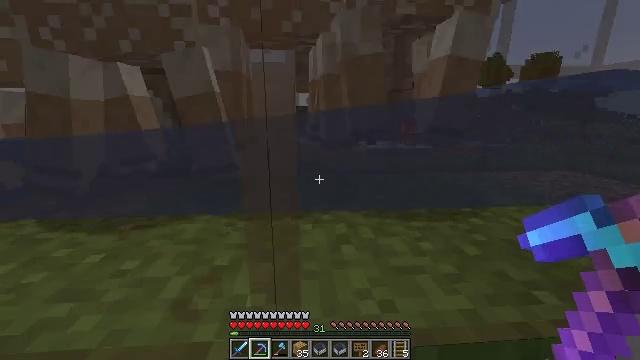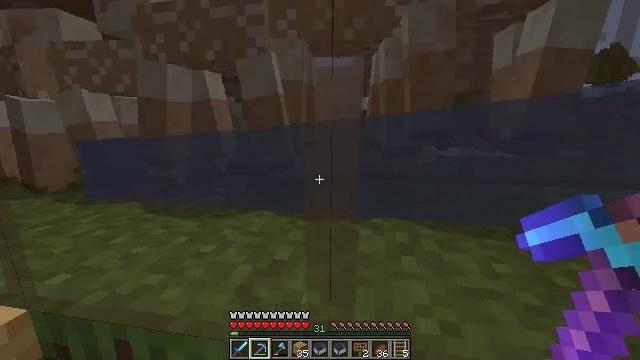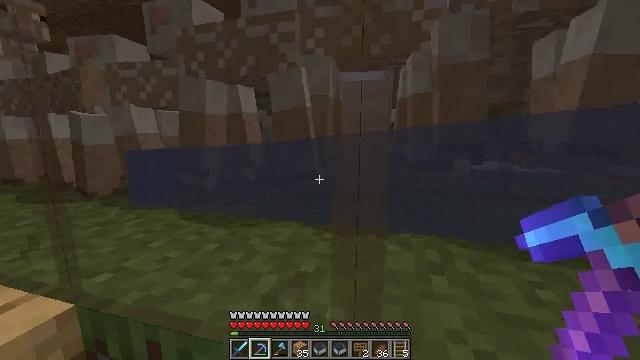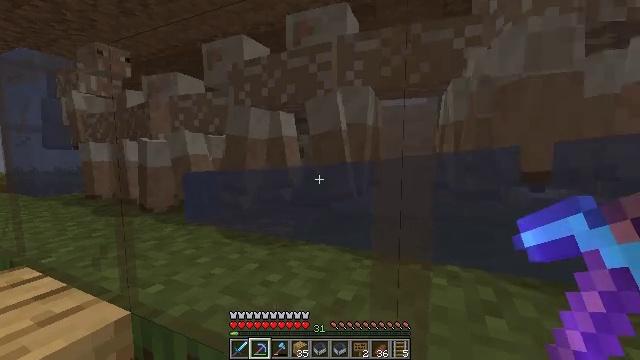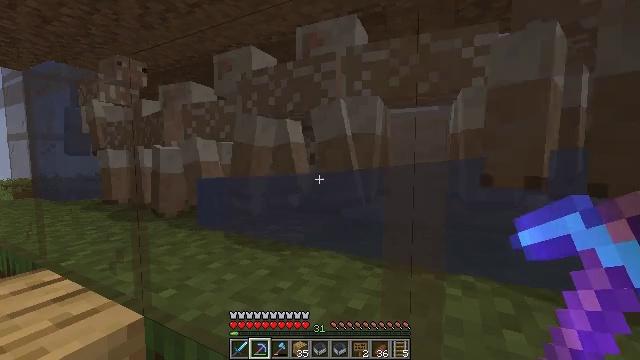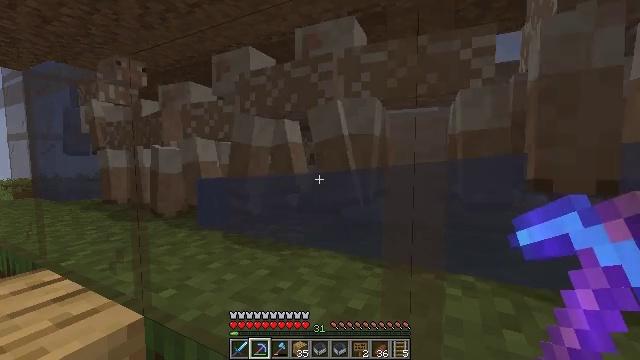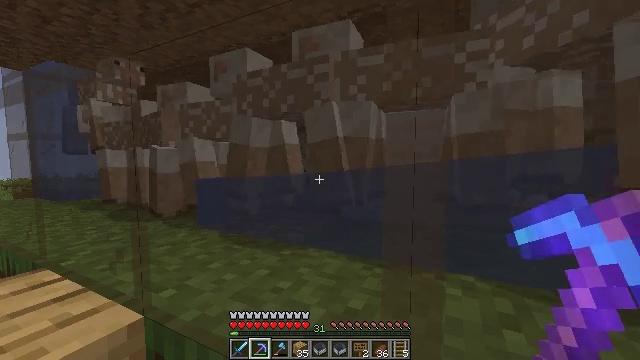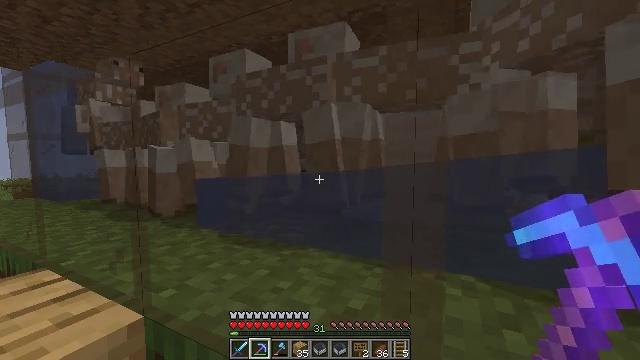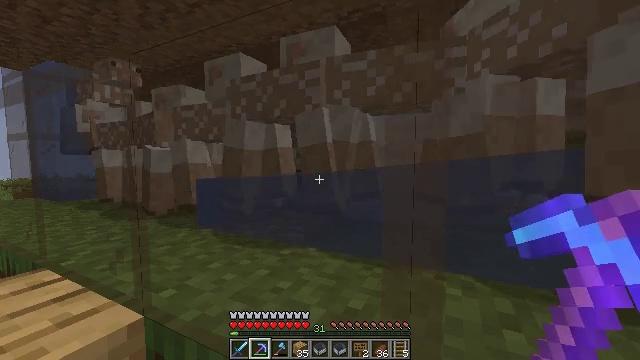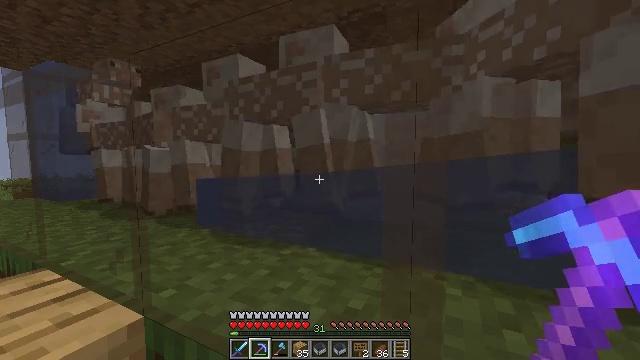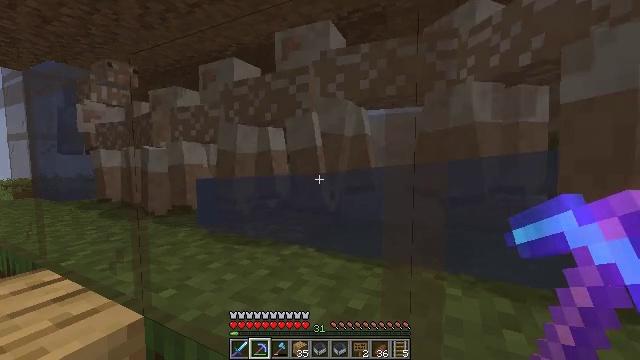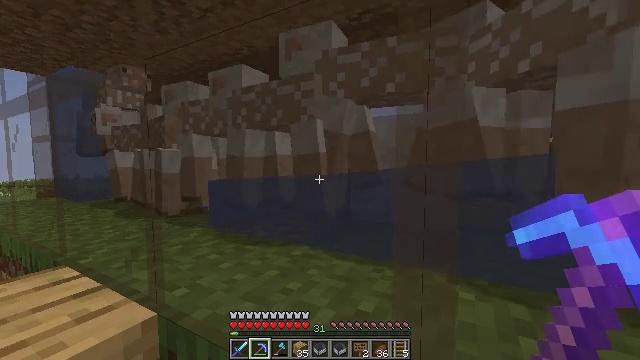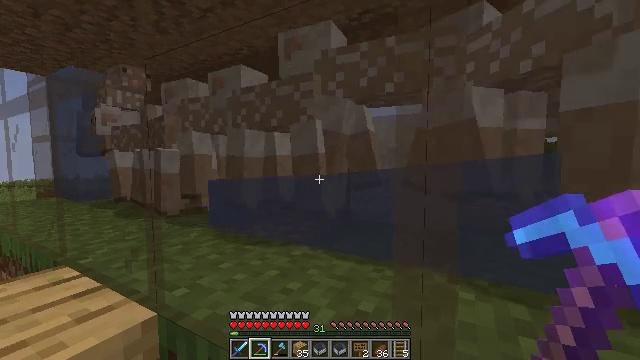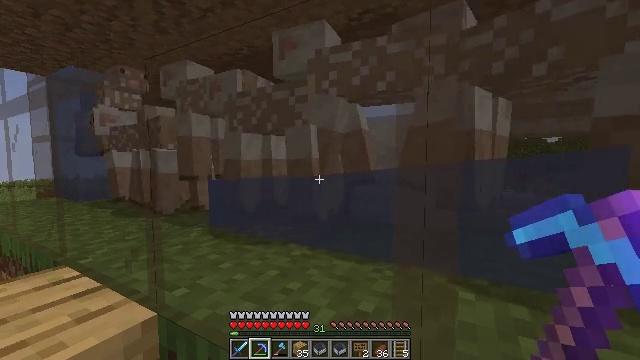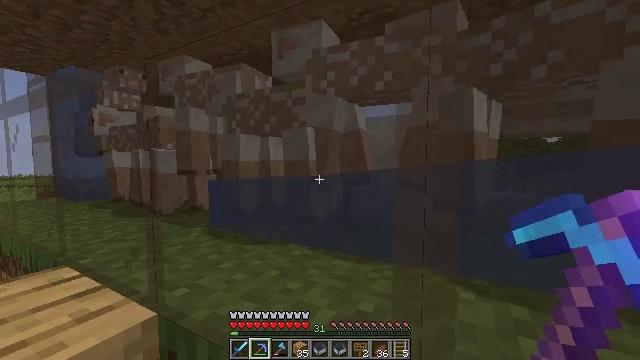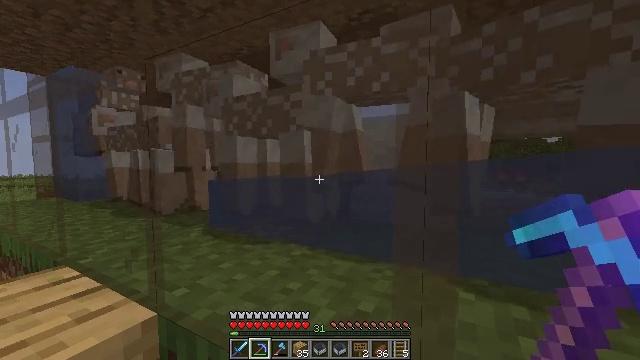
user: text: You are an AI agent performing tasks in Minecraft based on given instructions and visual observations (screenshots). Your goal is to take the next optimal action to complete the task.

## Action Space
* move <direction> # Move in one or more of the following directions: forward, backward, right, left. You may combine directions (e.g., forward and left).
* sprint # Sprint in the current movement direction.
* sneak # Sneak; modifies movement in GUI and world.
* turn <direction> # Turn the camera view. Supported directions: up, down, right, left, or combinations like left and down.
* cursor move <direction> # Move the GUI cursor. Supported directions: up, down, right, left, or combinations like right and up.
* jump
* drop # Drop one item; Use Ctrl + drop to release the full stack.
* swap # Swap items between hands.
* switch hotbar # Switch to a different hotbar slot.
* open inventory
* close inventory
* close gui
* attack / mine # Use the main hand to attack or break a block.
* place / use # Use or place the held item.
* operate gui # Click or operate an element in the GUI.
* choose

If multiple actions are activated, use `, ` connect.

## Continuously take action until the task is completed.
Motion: motion action
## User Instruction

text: Break the brown stained glass block.
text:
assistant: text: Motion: turn left
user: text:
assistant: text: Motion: turn left and up
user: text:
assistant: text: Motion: turn left and up
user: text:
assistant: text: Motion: turn left and up
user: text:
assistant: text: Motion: no_op
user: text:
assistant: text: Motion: no_op
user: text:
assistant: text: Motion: no_op
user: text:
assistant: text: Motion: no_op
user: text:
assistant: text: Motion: no_op
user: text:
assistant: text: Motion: no_op
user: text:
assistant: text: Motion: turn left
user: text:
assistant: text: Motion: no_op
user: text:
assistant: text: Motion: no_op
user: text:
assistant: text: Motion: no_op
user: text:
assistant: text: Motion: no_op
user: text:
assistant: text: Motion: no_op
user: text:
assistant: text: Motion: move left
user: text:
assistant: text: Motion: move left
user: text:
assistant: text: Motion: move left, turn right
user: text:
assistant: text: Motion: move left, turn right
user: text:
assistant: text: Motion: turn right and down
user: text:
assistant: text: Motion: turn right and down
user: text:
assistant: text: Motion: turn right
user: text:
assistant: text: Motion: turn right
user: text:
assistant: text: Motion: move forward, turn right
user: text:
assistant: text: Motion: move forward
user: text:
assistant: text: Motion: move forward
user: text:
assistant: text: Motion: no_op
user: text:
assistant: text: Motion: no_op
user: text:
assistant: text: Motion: turn left